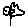
Label: flower